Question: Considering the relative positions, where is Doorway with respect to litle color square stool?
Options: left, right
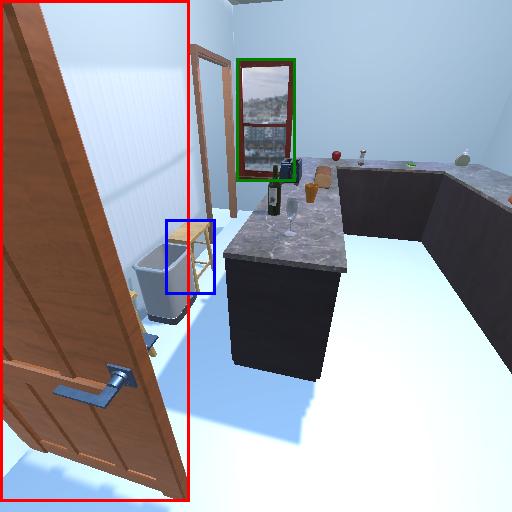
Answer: left